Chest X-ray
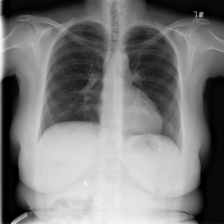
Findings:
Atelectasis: negative
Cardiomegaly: negative
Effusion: negative
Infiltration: negative
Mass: negative
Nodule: negative
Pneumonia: negative
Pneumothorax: negative
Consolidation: negative
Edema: negative
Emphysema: negative
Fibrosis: negative
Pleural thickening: negative
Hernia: negative